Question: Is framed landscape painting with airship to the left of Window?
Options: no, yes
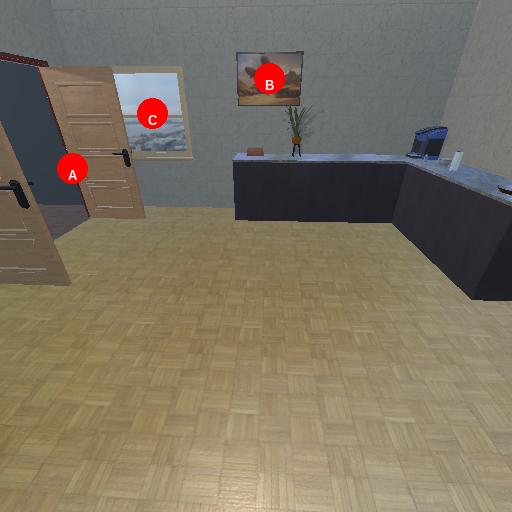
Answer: no